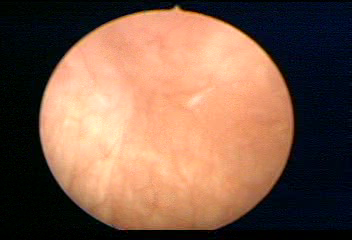
Modality: WLC
Class: Normal mucosa
Bladder cancer association: No